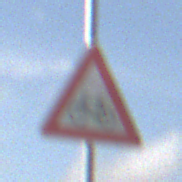
Verkehrszeichen: RadverkehrRechts
Umgebung: Outdoor, Nature
Tageszeit: MorningAfternoon
Wetter: PartlyCloudy
Licht: Natural
Jahreszeit: NotSpecified
Kontrast: HighContrast